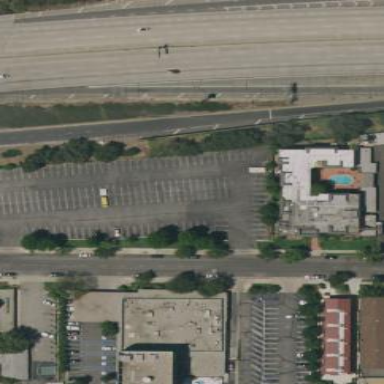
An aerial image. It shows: Parking area with asphalt surface.